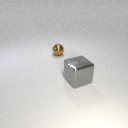
large gray metal cube in front of small brown metal sphere